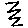
Label: zigzag